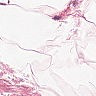
Metastatic tissue present: no